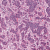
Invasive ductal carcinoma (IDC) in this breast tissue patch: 1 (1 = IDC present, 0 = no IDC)